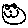
Label: smiley face